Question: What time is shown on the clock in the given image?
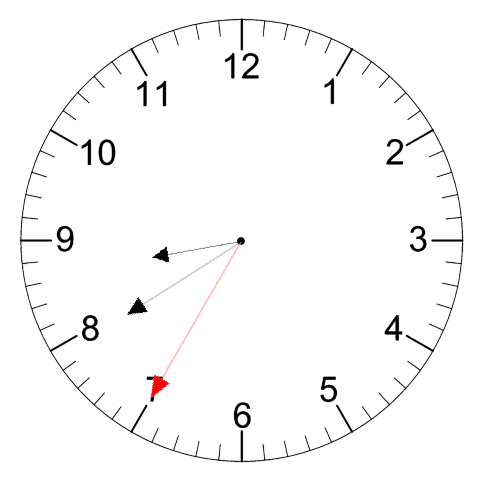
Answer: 08:39:35